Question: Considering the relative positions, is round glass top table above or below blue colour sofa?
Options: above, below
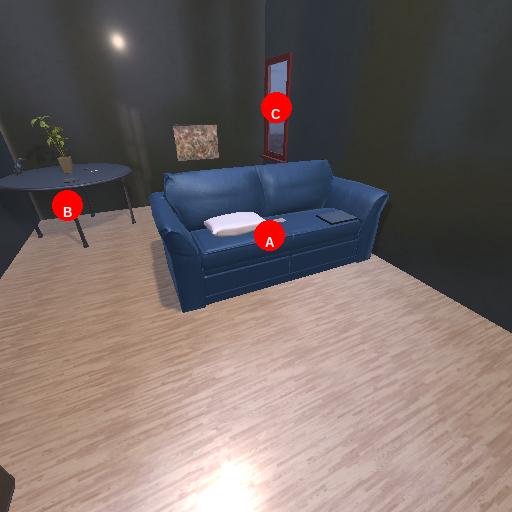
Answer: above